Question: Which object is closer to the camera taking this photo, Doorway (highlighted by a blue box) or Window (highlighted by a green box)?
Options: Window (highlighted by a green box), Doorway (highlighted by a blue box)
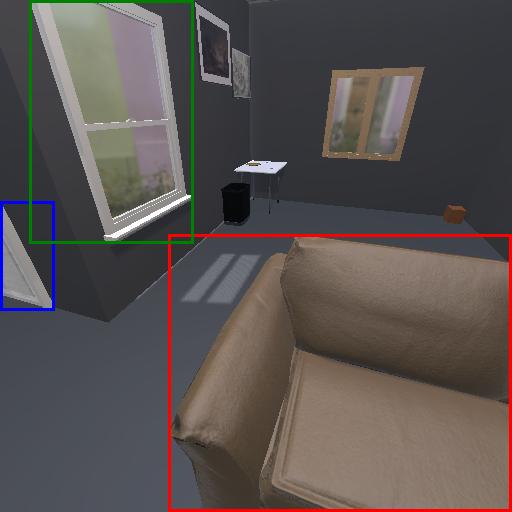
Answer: Window (highlighted by a green box)